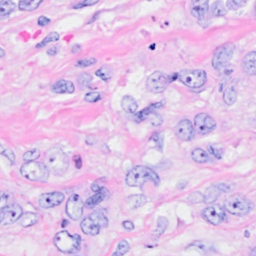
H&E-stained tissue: Breast